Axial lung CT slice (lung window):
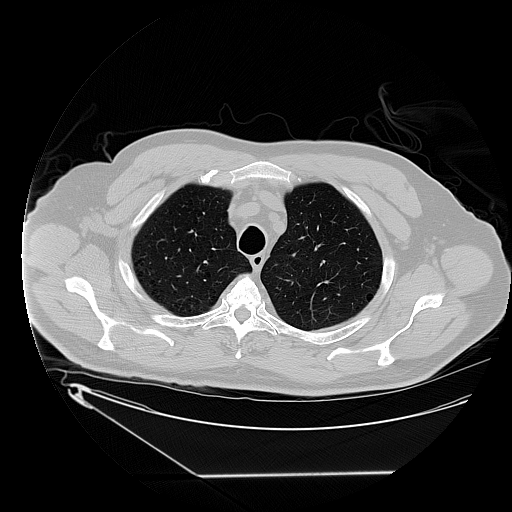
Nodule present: no